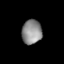
Tissue: lung
Cell type: Epithelial cells
Senescence score: 0.2319
Nuclear area (px): 478
Mean DAPI intensity: 139.95